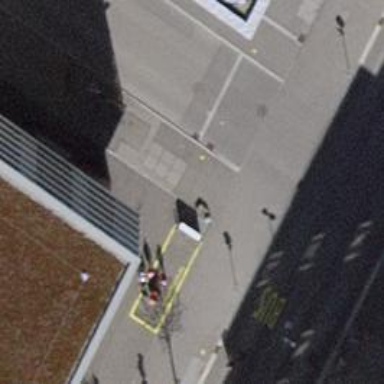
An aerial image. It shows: Bollard.